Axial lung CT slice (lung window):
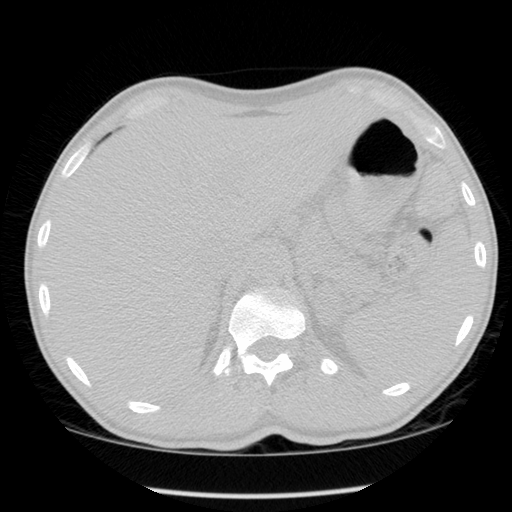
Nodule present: no